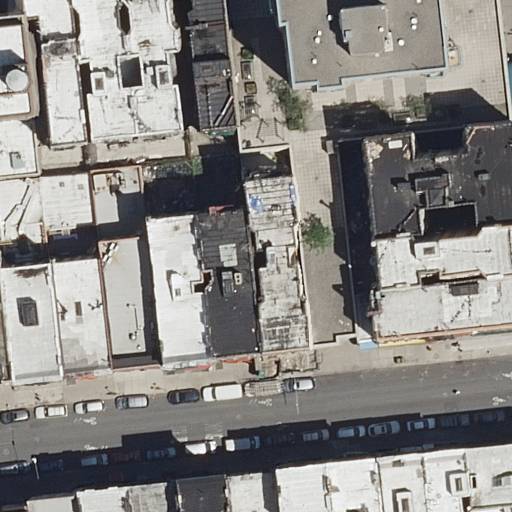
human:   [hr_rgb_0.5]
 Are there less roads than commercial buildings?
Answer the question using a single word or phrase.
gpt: no

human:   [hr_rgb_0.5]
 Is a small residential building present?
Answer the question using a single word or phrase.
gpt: yes

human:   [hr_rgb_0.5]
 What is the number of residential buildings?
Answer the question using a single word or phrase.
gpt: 29

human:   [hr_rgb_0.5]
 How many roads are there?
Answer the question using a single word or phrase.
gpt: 1

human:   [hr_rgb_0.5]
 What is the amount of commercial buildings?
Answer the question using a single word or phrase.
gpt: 0

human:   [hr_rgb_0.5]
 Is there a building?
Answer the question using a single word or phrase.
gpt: yes

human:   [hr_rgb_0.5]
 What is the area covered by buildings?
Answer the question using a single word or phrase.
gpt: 3959m2

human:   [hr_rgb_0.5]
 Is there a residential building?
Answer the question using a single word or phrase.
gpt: yes

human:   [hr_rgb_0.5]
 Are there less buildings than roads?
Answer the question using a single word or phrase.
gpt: no

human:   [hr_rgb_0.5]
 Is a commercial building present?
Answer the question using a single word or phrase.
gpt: no

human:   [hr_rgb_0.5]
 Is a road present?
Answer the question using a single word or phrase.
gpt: yes

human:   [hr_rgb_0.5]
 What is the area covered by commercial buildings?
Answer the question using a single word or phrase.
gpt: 0m2

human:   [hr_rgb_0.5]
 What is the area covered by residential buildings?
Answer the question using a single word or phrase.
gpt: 3959m2

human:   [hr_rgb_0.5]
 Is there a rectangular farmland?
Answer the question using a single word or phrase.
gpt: no

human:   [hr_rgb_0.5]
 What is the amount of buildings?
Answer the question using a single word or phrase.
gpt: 29

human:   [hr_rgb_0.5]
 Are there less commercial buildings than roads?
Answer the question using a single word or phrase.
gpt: yes

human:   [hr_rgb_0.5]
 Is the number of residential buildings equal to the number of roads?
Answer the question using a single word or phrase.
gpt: no

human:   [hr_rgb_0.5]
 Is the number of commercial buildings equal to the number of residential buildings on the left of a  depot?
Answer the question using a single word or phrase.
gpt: yes

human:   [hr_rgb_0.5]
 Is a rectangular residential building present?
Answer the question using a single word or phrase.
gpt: yes

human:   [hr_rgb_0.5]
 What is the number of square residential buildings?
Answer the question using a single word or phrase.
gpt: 0

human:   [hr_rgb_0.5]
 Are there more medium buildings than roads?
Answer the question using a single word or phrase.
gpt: yes

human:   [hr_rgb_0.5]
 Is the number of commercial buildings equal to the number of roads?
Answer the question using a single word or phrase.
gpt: no

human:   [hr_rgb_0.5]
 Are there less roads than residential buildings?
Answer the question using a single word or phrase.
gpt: yes

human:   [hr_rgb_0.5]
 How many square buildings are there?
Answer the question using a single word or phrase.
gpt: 0

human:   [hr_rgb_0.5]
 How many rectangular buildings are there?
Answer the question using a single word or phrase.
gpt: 21

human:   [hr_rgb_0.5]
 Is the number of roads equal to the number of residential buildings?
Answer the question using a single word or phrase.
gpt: no

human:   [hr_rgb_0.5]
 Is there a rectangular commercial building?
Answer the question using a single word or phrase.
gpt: no

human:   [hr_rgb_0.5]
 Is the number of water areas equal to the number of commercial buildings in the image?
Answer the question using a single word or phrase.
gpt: yes

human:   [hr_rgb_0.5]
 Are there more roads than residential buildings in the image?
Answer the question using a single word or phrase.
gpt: no

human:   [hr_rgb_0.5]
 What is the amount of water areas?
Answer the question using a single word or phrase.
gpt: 0

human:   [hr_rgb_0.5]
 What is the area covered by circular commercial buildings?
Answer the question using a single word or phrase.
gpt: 0m2

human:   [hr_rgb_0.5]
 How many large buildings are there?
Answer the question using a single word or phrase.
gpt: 0

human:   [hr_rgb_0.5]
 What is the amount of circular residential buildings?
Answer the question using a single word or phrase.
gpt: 0

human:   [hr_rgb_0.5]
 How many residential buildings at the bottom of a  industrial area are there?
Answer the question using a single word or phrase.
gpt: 0

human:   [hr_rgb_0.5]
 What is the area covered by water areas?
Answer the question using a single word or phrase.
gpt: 0m2

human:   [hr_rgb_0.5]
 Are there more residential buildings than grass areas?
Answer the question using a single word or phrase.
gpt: yes

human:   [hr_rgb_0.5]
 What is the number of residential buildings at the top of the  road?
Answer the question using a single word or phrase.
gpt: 18

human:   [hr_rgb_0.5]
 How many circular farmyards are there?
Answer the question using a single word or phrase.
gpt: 0

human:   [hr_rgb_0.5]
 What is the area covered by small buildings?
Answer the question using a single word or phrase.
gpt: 894m2

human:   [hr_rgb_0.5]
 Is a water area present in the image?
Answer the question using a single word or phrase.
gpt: no

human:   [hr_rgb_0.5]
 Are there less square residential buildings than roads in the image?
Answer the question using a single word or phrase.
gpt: yes

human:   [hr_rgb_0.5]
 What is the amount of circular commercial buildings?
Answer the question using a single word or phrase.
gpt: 0

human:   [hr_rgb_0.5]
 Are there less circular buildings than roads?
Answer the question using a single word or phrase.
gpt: yes

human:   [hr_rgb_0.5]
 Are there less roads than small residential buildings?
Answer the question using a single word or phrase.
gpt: yes

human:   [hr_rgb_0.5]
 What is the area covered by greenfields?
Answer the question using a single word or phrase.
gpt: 0m2

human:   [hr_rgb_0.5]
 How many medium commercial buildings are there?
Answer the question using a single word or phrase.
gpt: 0

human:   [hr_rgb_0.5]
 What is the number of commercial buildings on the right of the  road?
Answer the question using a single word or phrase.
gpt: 0

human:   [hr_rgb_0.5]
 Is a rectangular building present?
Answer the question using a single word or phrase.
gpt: yes

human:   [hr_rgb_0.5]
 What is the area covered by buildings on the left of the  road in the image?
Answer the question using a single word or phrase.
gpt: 2670m2

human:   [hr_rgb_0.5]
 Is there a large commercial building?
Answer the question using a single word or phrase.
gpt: no

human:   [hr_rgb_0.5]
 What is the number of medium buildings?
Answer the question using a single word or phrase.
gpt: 12

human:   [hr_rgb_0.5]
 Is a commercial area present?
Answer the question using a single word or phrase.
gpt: no

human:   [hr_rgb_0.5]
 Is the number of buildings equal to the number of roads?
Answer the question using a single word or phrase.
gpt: no

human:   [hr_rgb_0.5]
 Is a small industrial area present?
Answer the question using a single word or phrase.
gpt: no

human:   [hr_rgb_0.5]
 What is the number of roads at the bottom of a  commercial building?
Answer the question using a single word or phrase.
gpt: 0

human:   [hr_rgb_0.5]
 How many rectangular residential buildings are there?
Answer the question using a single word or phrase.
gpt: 21

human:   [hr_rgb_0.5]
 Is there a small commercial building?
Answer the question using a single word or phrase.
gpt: no

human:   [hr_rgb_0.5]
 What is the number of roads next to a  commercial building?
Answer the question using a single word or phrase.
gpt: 0

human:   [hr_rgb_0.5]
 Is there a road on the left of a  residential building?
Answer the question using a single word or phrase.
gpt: yes

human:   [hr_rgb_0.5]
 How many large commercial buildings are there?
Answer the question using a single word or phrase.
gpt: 0

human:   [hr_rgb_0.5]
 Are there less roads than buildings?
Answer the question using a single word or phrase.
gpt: yes

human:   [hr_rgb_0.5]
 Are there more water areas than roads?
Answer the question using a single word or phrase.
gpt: no

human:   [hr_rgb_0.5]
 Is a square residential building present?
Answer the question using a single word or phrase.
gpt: no

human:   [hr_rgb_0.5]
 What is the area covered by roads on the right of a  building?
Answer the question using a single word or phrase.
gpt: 0m2